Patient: sex F, age 71
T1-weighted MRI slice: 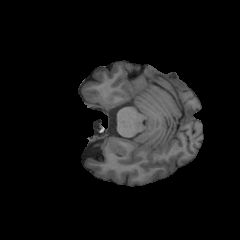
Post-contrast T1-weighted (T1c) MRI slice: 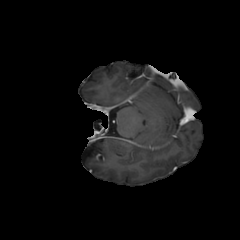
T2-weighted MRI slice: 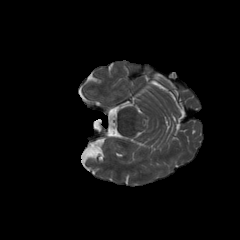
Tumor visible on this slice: no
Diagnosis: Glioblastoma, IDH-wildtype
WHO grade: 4